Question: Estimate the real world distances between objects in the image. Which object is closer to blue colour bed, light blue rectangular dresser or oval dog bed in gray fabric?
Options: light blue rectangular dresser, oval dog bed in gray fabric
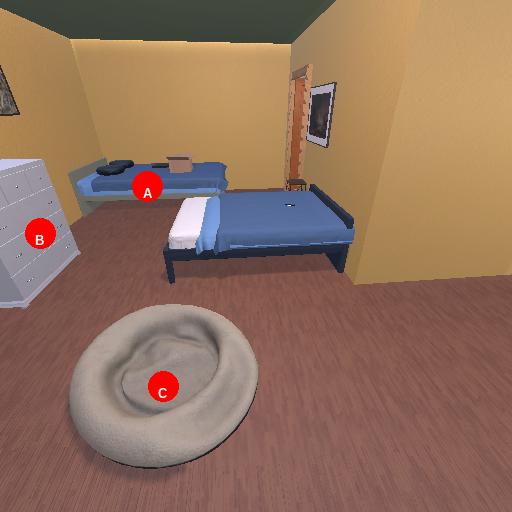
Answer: light blue rectangular dresser